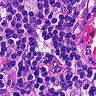
Metastatic tissue present: no